Question: I am trying to export the result of my SQL query to a .csv file using column formatting as below.
'''
SET head OFF
SET feedback OFF
SET pagesize 500
SET linesize 2000;
SET colsep ,
set trimspool on
set trimout on
set trims on
column c1 heading POSTING_DATE Format date
column c2 heading COMPANY_CODE Format a6
column c3 heading PHYSICAL_ACCOUNT Format a8
column c4 heading DEBIT_AMOUNT Format 99999.99
column c5 heading CREDIT_AMOUNT Format 99999.99
select POSTING_DATE c1,
COMPANY_CODE c2,
PHYSICAL_ACCOUNT c3,
DEBIT_AMOUNT c4,
EDIT_AMOUNT c5
from abc_temp;
'''
The report is getting generated perfectly in .csv format but I am facing an issue with two columns: 'credit_amount' and 'debit_amount'.
When I open the .csv file in Excel and select few cells it should display the sum, count and average of all the selected cells as per the in-built Excel feature. That is not working for these two columns; only the count is displayed

It seems like Excel is treating these as strings instead of numbers. How can I fix this behaviour?
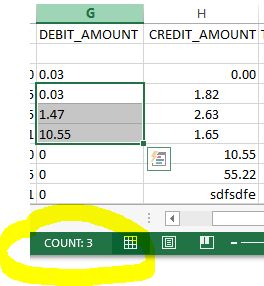
Answer: The values are being treated as string because, by default, SQL*Plus uses tabs to space out results, and the presence of a tab makes Excel assume it is in fact a string. If it only has spaces separating the values then the value would still be treated as a number.
You can <URL> by adding:
'''
set tab off
'''
Although personally I tend to construct each row with concatenation, which eliminates any whitespace, and to format dates (and sometimes numbers) explicitly::
'''
set head off
set pages 0
prompt Posting date,Company code,Physical account,Debit amount,Credit amount
select to_char(posting_date, 'YYYY-MM-DD')
||','|| company_code
||','|| physical_account
||','|| debit_amount
||','|| credit_amount
from abc_temp;
'''